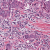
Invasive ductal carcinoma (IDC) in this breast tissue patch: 0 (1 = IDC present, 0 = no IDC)